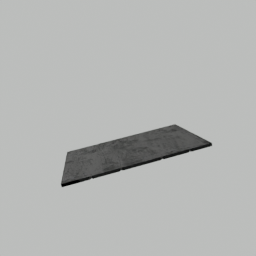
Label: decoration